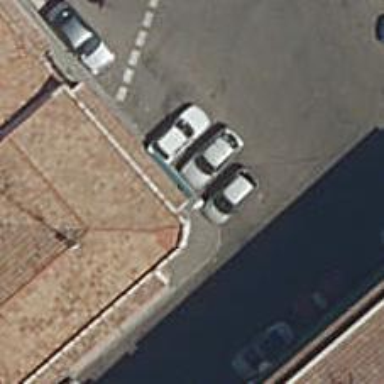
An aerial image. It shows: Kerb barrier.